Question: I am trying to plot a polygon on a google map using geojson. Here is the PHP code where I am trying to build the polygon using four bounds values return from the query result array:
'''
$arr3_poly = Array(
"type" => "Polygon",
"coordinates" => Array()
);
foreach ($q->result_array() as $row) {
$arr3_poly["coordinates"][] = Array(
floatval($row['v3_bounds_sw_lat']),
floatval($row['v3_bounds_sw_lng']),
floatval($row['v3_bounds_ne_lat']),
floatval($row['v3_bounds_ne_lng']),
);
}
'''
When I then do 'json_encode($arr3_poly, JSON_PRETTY_PRINT);', this is the resulting output:
'''
{
"type": "Polygon",
"coordinates": [
[
43.<PHONE>,
-79.<PHONE>,
43.<PHONE>,
-79.<PHONE>
],
[
43.<PHONE>,
-79.<PHONE>,
43.<PHONE>,
-79.<PHONE>
],
[
43.<PHONE>,
-79.<PHONE>,
43.<PHONE>,
-79.<PHONE>
]
]
}
'''
There must be something wrong with this geojson because when I try to validate it at <URL> it returns with this error saying 'Failed to validate field 'coordinates' list schema.':

Any ideas what I am doing wrong? Thanks.
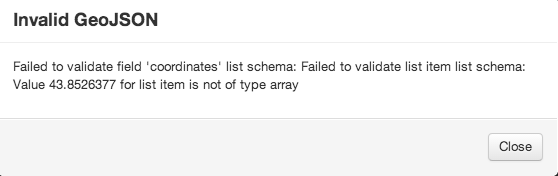
Answer: This works for me in <URL>:
'''
{
"type": "Polygon",
"coordinates": [
[
[43.<PHONE>,-79.<PHONE>],
[43.854,-79.051],
[43.<PHONE>,-79.<PHONE>],
[43.<PHONE>,-79.<PHONE>]
]
]
}
'''
However, looking closer at that map, they are in Antarctica, you probably wanted this, which is in Canada, near Toronto:
'''
{
"type": "Polygon",
"coordinates": [
[
[-79.<PHONE>,43.<PHONE>],
[-79.051,43.854],
[-79.<PHONE>,43.<PHONE>],
[-79.<PHONE>,43.<PHONE>]
]
]
}
'''
<URL>:
> The order of elements must follow x, y, z order (longitude, latitude, altitude for
coordinates in a geographic coordinate reference system).
Which is the opposite order from a google.maps.LatLng object (that is Latitude, Longitude).